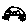
Label: car